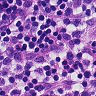
Metastatic tissue present: no